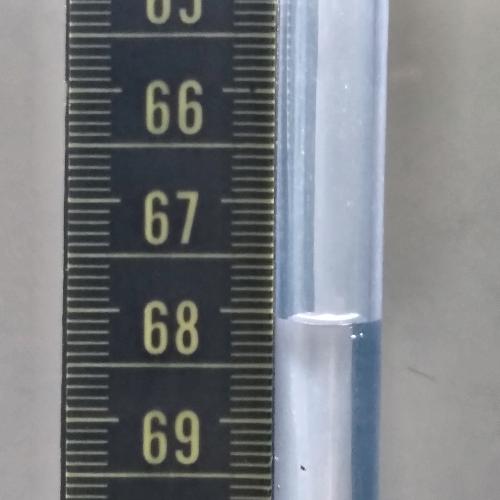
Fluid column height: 68.1 cm